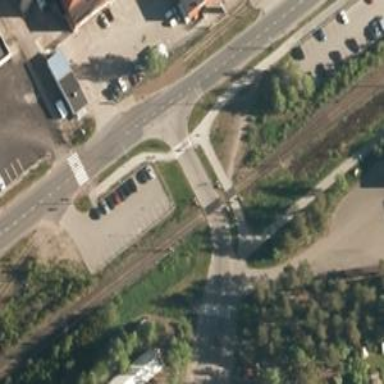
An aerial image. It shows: Level crossing on the railway with lights and full barrier.